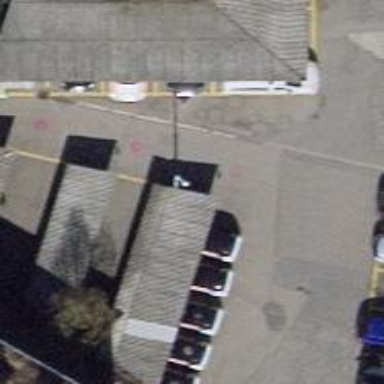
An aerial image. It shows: Surveillance system is in place.